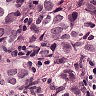
Metastatic tissue present: yes